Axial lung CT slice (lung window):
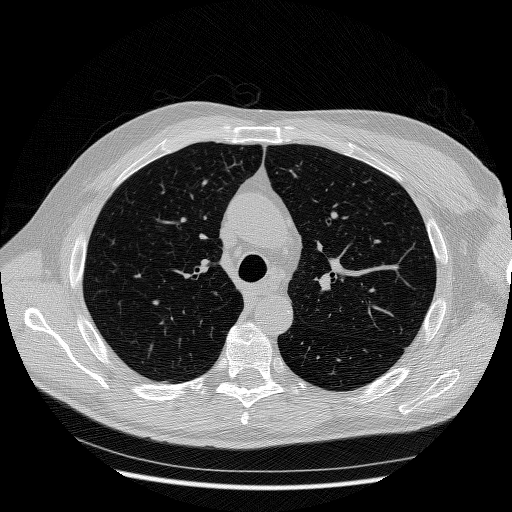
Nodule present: no